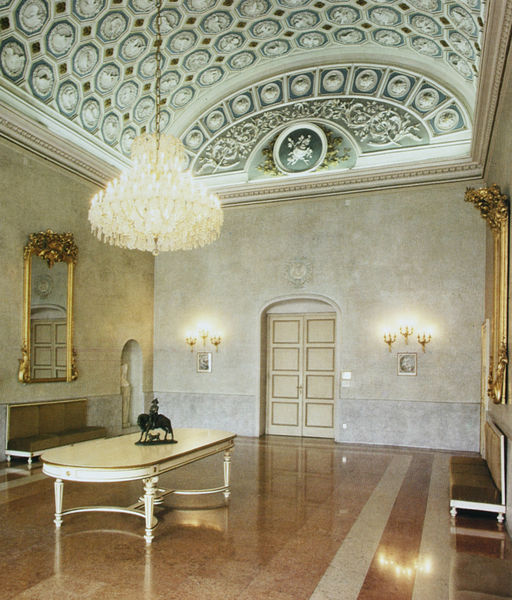
Titel: Vogelsaal, Salone degli Uccelli
Künstler: Ennemond-Alexandre Petitot
Standort: Parma
Institution: Palazzo del Giardino
Schlagwörter: weiß, grün, frankreich, hell, lampe, licht, marmor, raum, tisch, tür, zimmer, schloss, ornament, wand, barock, rahmen, stein, goldrahmen, innenraum, möbel, spiegel, spiegelung, boden, figur, gold, interieur, decke, rokoko, kamin, kreis, pferd, reiter, skulptur, statue, bilder, sofa, sitz, bogen, italien, fußboden, parkett, bank, rand, saal, schemel, könig, dekoration, salon, büste, glanz, ornamente, kronleuchter, leuchter, lüster, stuck, kammer, bronze, plastik, nische, gewölbe, medaillon, kreise, wappen, kristall, kasetten, kassettendecke, fließen, kitschig, tonnengewölbe, lünette, medaillons, reiterfigur, wandleuchter, gefache, deckenbogen, kasstette